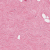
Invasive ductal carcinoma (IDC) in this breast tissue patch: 0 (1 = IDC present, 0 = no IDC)